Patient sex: M
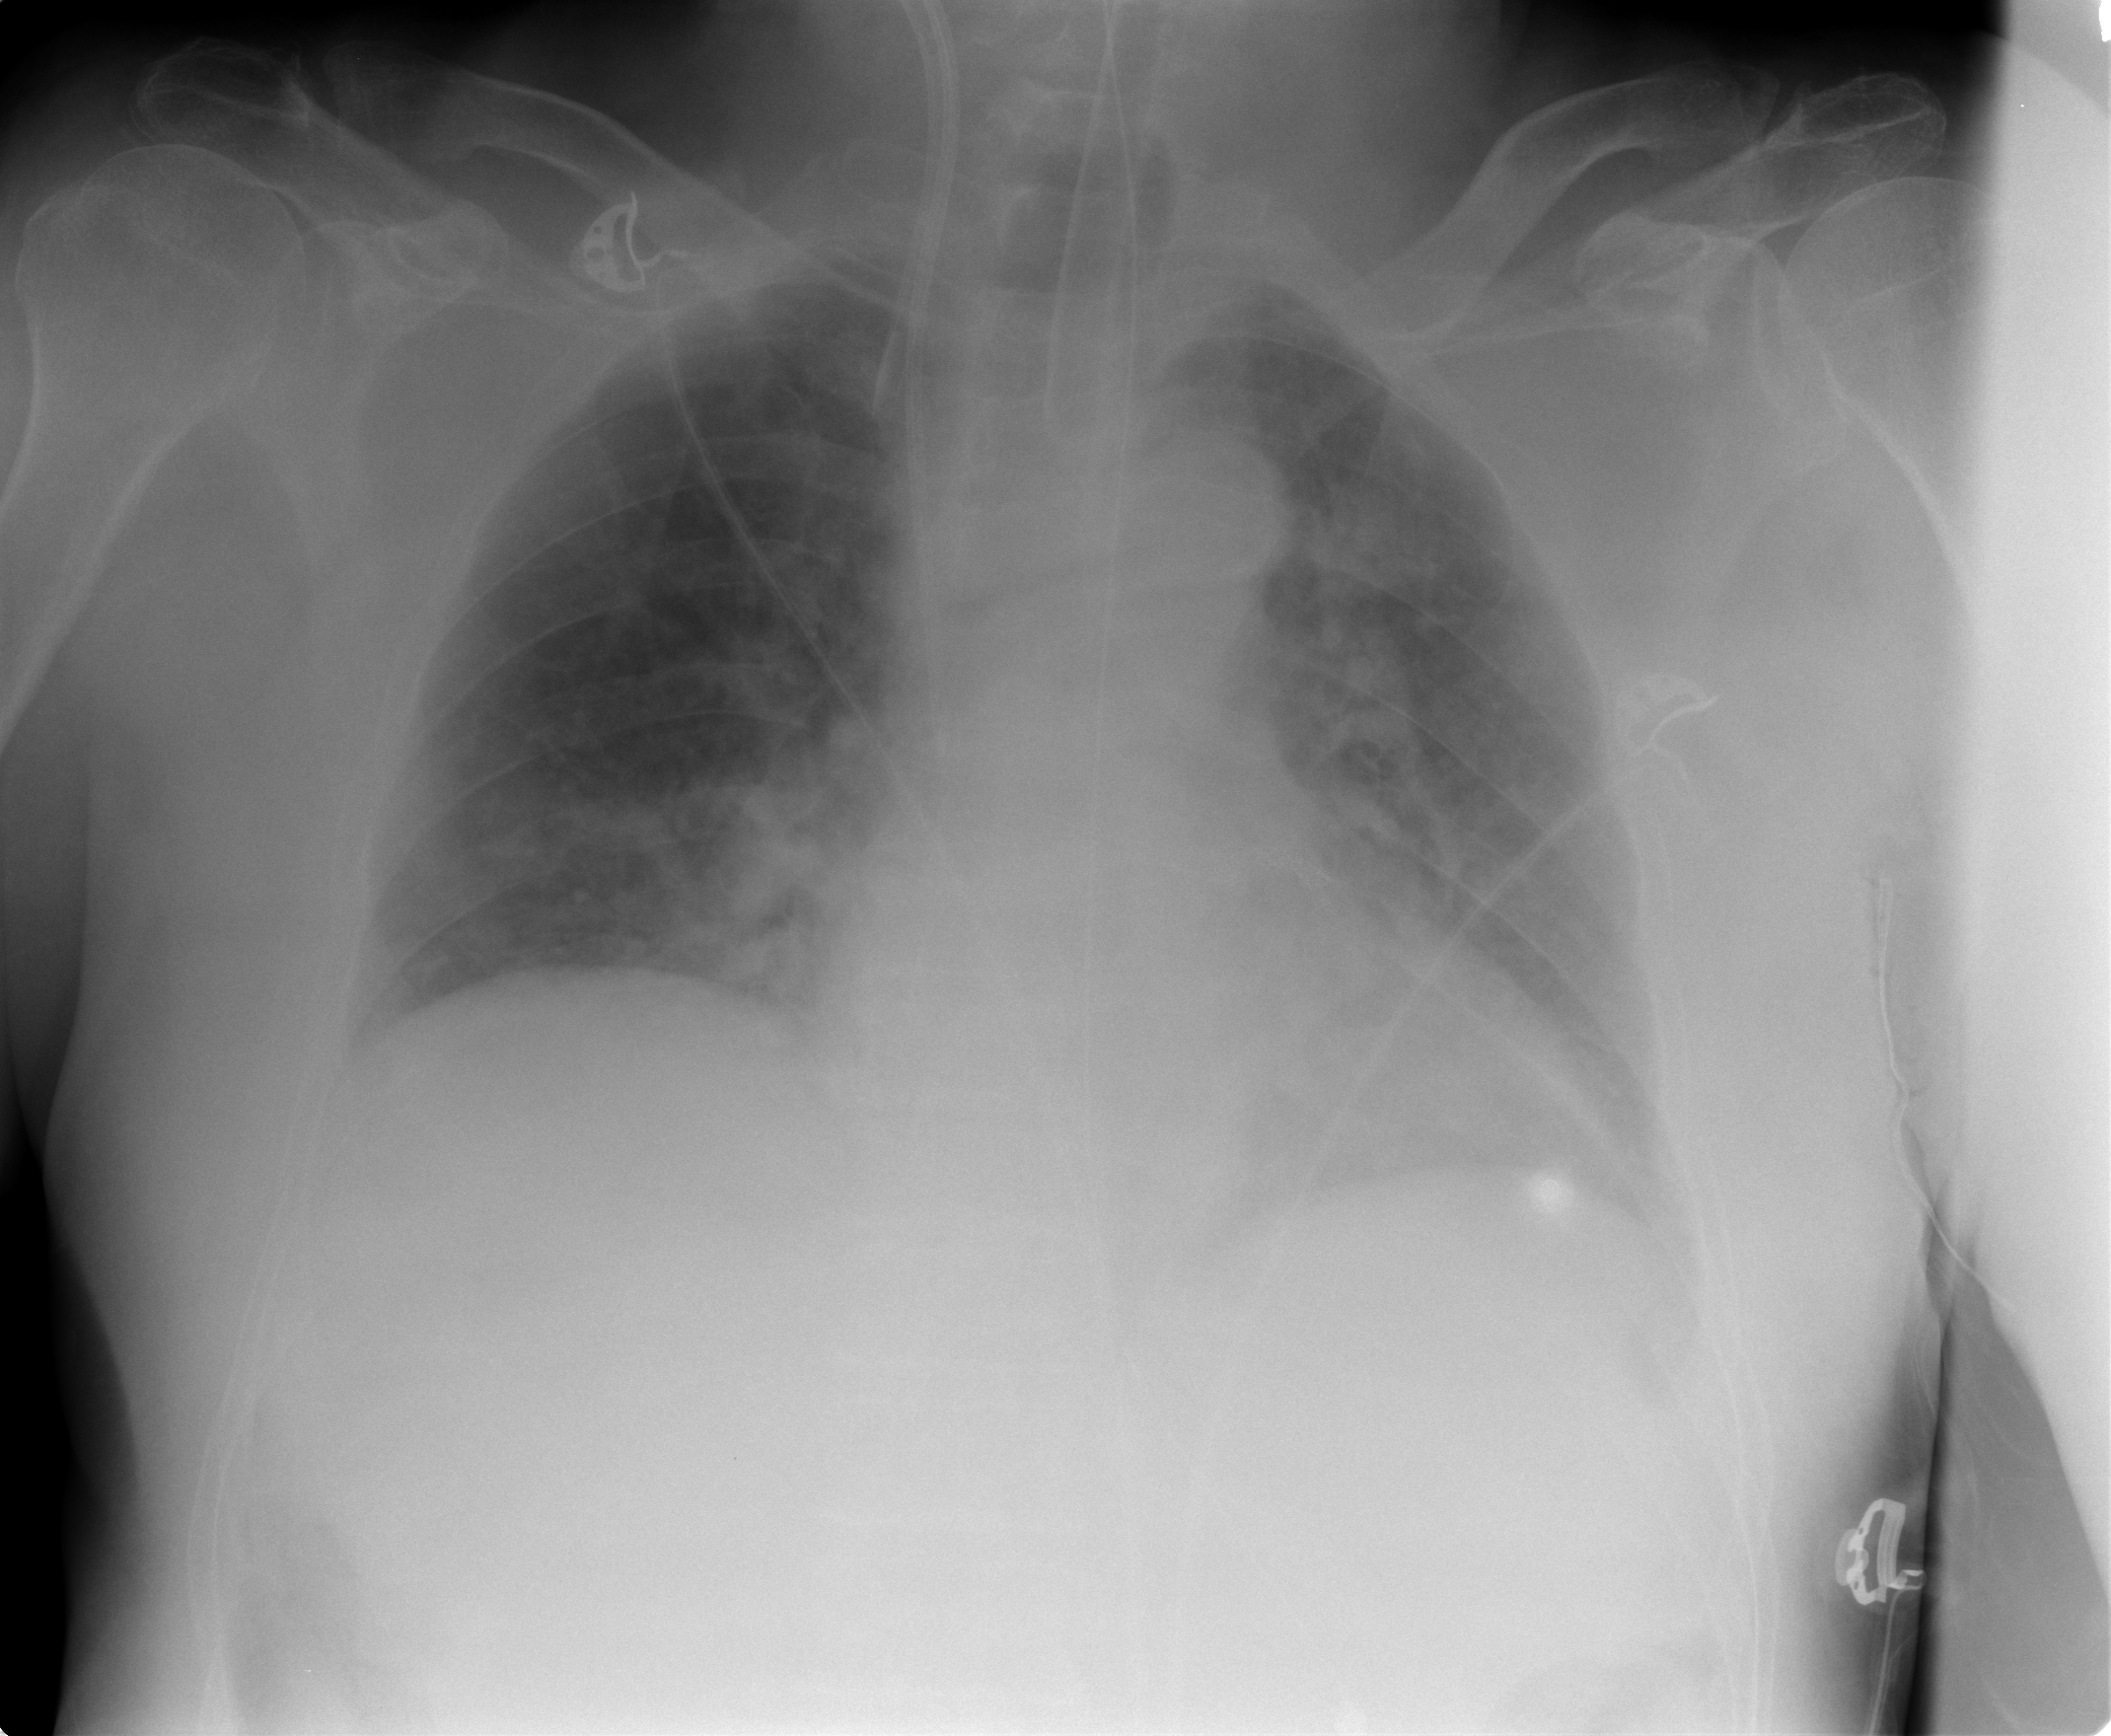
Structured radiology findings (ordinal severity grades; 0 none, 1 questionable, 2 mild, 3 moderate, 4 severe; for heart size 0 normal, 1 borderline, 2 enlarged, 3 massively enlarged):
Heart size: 0
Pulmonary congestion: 2
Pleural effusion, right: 0
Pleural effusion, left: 0
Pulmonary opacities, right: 1
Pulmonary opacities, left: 1
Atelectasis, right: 0
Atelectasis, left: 0